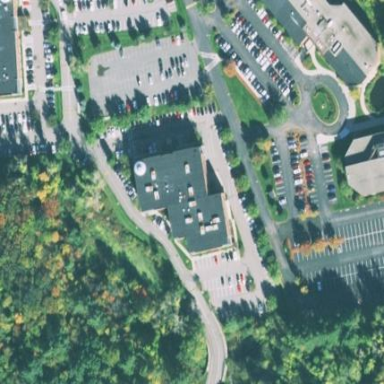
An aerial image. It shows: Building.